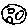
Label: moon